Aerial crown-view tile of a tropical tree (Barro Colorado Island, Panama), acquired 20240918:
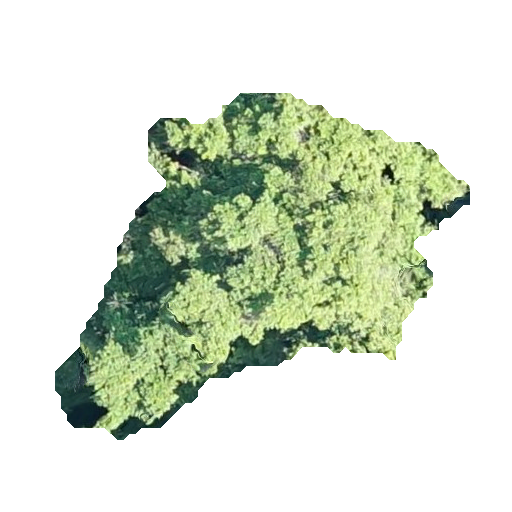
Species: Terminalia oblonga
GBIF accepted scientific name: Terminalia oblonga
Crown area: 129.057 m²